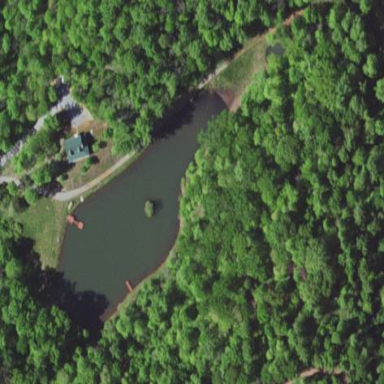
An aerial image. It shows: Peaceful pond surrounded by nature.